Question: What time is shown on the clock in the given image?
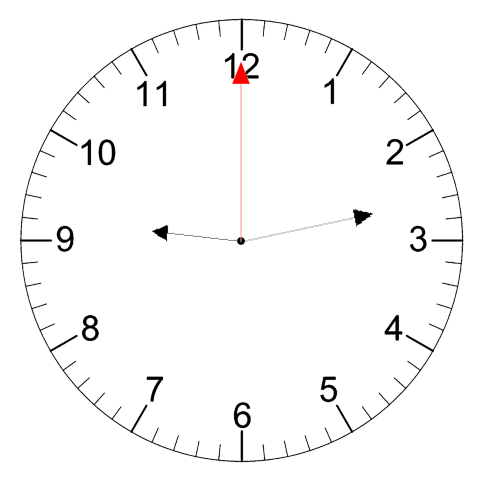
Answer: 09:13:00